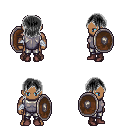
a pixel art fantasy rpg character, male body template, human, dark skin, steel chest armor, metal pants, gray long bangs hairstyle, white cloth bandages, maroon shoes, shield, four views (front, back, left, right), 2x2 character sprite sheet, small pixel art, hard edges, no anti-aliasing